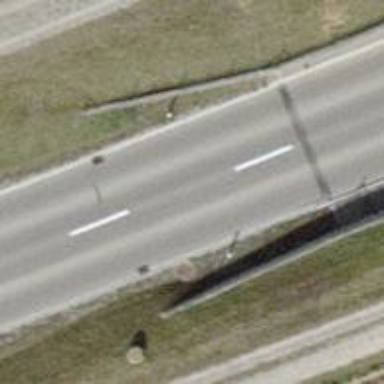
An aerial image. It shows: Asphalt road classified as tertiary.